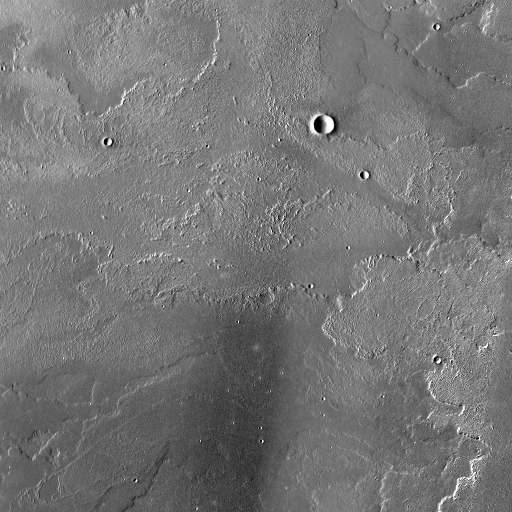
Crater classes present: Background, Other, Buried